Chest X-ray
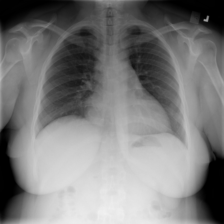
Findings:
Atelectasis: negative
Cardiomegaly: negative
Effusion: negative
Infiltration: negative
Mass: negative
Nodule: negative
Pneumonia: negative
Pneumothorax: negative
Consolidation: negative
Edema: negative
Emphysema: negative
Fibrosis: negative
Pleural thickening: negative
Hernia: negative